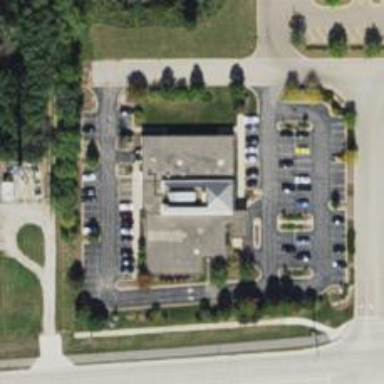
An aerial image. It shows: Healthcare clinic.